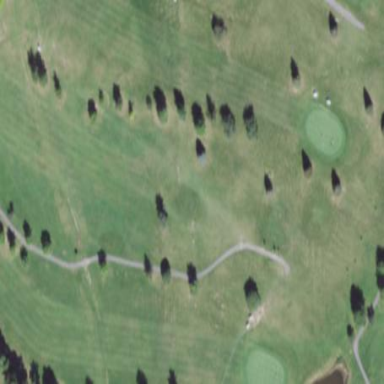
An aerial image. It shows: Grassy area designated as golf fairway.